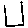
Label: square